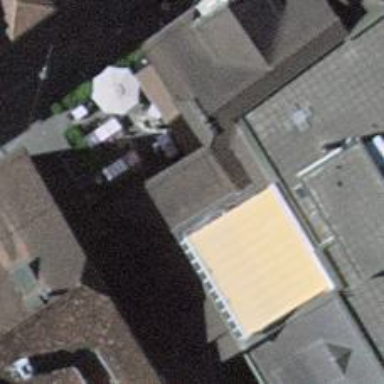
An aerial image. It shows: Restaurant.